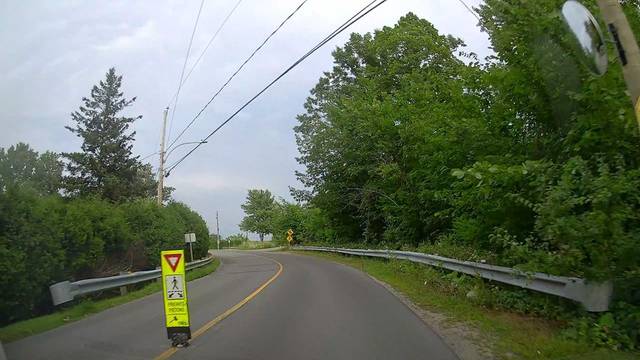
Region: Canada
Coordinates: 45.396, -73.966